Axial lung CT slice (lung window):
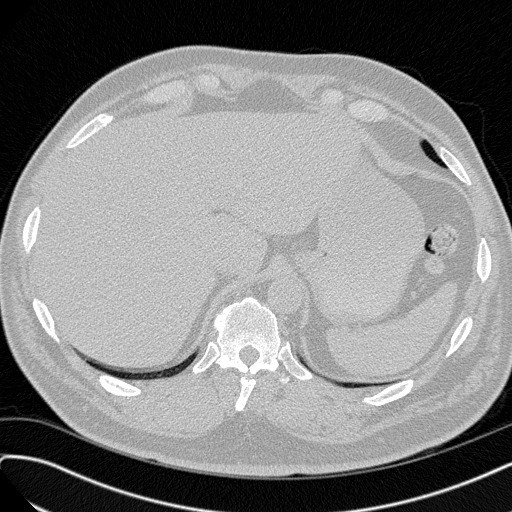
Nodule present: no